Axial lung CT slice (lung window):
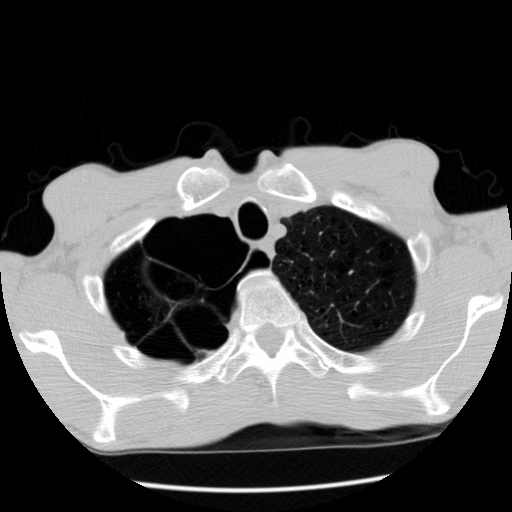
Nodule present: no